Aerial crown-view tile of a tropical tree (Barro Colorado Island, Panama), acquired 20240918:
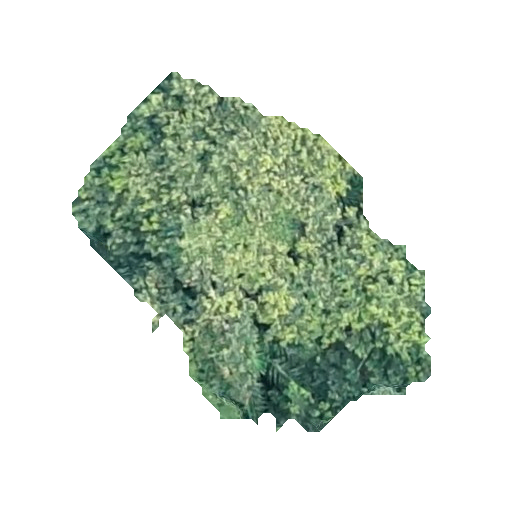
Species: Luehea seemannii
GBIF accepted scientific name: Luehea seemannii
Crown area: 122.594 m²